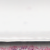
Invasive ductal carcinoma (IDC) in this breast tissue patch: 0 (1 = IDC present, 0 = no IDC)